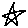
Label: star